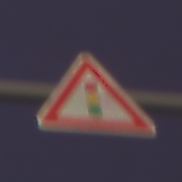
Verkehrszeichen: Lichtzeichenanlage
Umgebung: Outdoor, Urban
Tageszeit: SunriseSunset
Wetter: PartlyCloudy
Licht: Artificial
Jahreszeit: NotSpecified
Kontrast: HighContrast